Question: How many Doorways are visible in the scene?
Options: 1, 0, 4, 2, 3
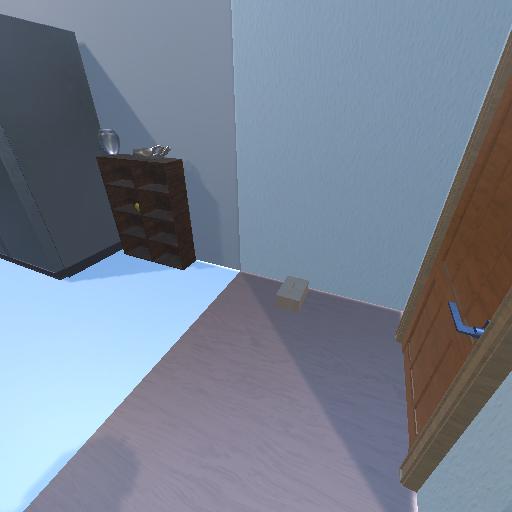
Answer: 1